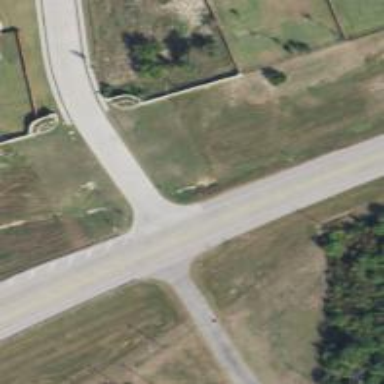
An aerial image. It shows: Stop road.